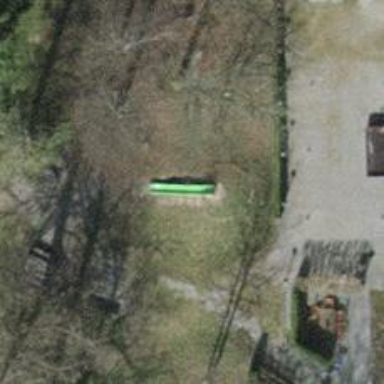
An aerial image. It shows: Playground featuring slide.